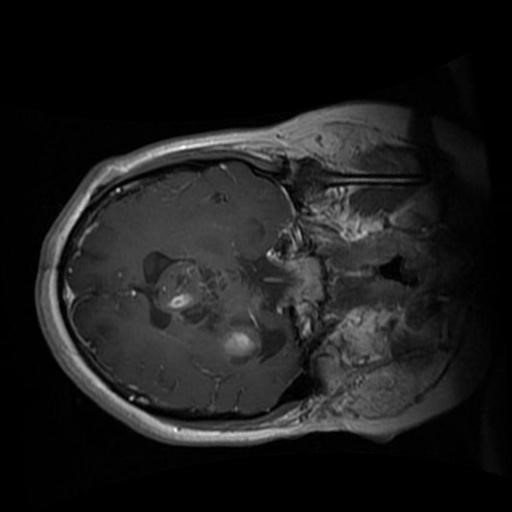
Label: brain_glioma